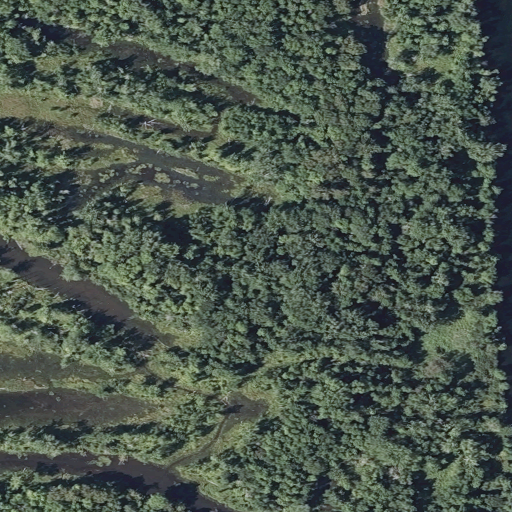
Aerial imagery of island in Maine named Weston Island containing woody wetlands, open water, and herbaceous wetlands